Question: '''
class Bills extends Component {
constructor(props) {
super(props)
this.state = {
productName: '',
price: 0,
quantity: 0,
noOfProductsField: 0
}
}
handleChange = name => event => {
this.setState({
[name]: event.target.value,
});
};
createFields = () => {
const { classes } = this.props;
let children = []
for (let i = 0; i < this.state.noOfProductsField; i++) {
children.push(
<div>
<Select
className={classes.textField}
value = { this.state[i] }
onChange={this.handleChange('productName')}
displayEmpty
SelectProps={{
MenuProps: {
className: classes.menu,
}
}}>
<MenuItem value="" disabled>
Select Product
</MenuItem>
{this.state.products.map((option, ind) => (
<MenuItem key={ind} value={option.productName}>
{option.productName}
</MenuItem>
))}
</Select>
<TextField className={classes.textField} placeholder='Price' type='number' onChange={this.handleChange('price')} />
<TextField className={classes.textField} placeholder='Quantity' type='number' onChange={this.handleChange('quantity')} />
</div>
)
}
return children
}
}
'''
I Have this function which is creating 3 input fields in for loop
- - -
For Example if loop is running 2 times it will create 6 fields like image below:

So now i want to manage state for all 6 fields differently
How can i do that ?
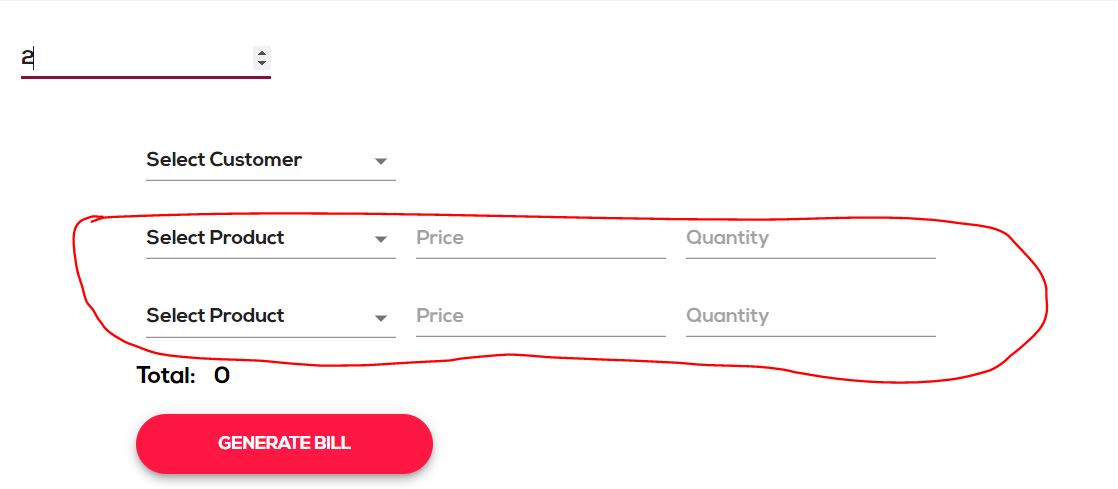
Answer: You need to create dynamic form inputs right? So what you can do is you can pass the name of the product to you handler 'this.handleChange('productName')' and then you can do something like following. In your case you will need to use computed property name so as to dynamically set the state(like you are already doing)
'''
handleChange = name => event => {
//more logic here as per the requirement
this.setState({
[name]: event.target.value,
});
};
'''
Or you can create seperate onChange handlers each for product, price, quantity.
'''
handleProductChange = (name) => (evt) => {
const newProducts = this.state.products.map((product, pidx) => {
if (name !== product.productName) return product;
return { ...product, productName: evt.target.value };
});
this.setState({ products: newProducts });
}
'''
When product onChange occurrs you can store the product in the procucts array(in state) and when price change will occure you can send the product name along with it and map the product with price and quantity.
<URL> you can find a nice JS bin replica with React, of exact same thing you want to achieve.